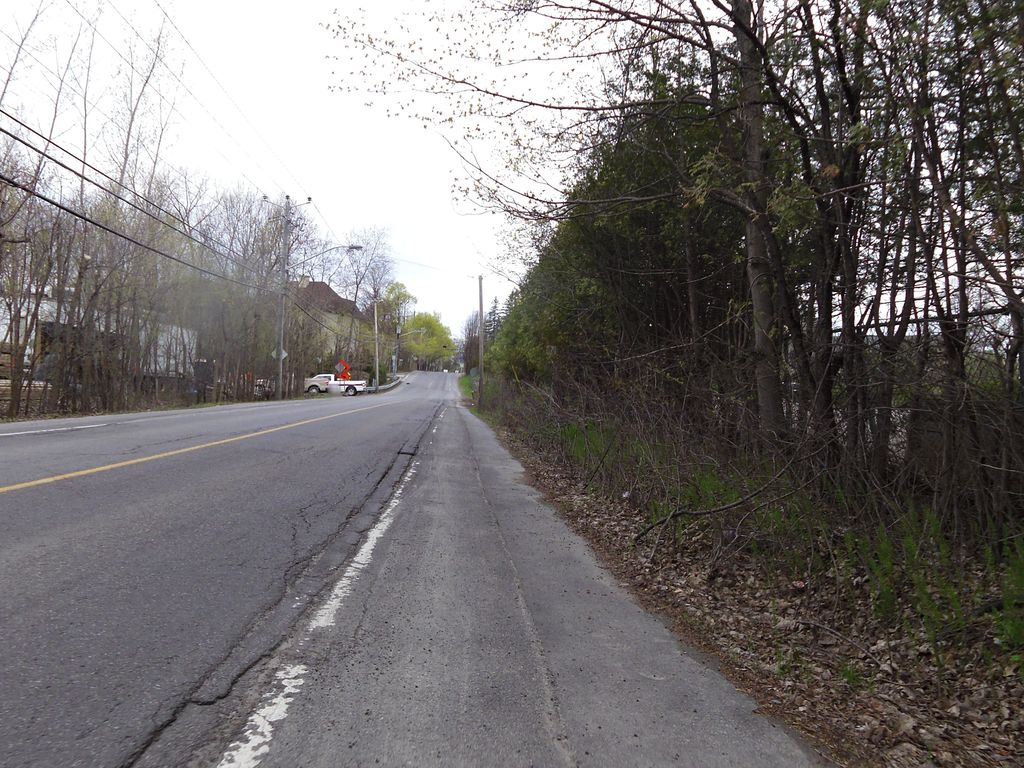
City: montreal